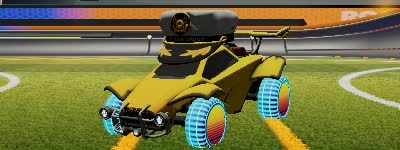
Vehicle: octane